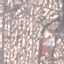
Label: Residential